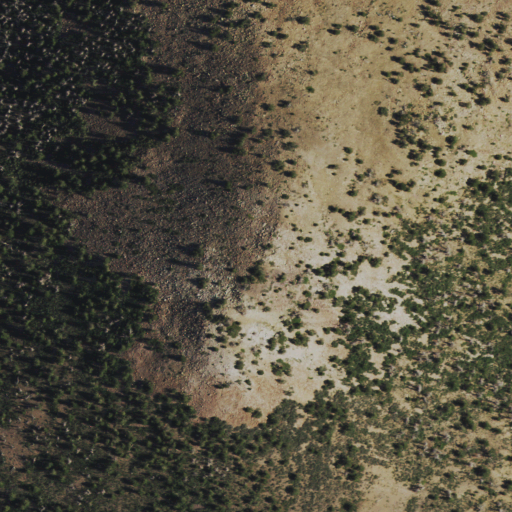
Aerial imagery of mountain in Nevada named Mount Grafton containing shrub, evergreen forest, and deciduous forest